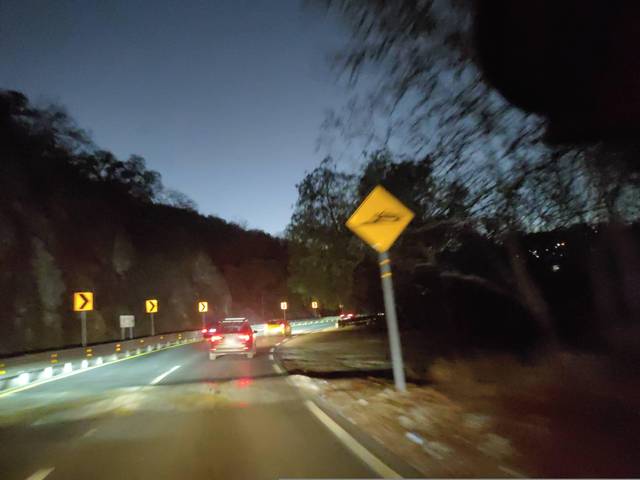
Region: Mexico
Coordinates: 21.003, -101.279